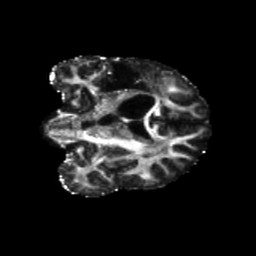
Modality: FA
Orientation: coronal
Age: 42
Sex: male
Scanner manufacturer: siemens
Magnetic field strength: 3 T
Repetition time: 5.47 s
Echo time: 0.0854 s